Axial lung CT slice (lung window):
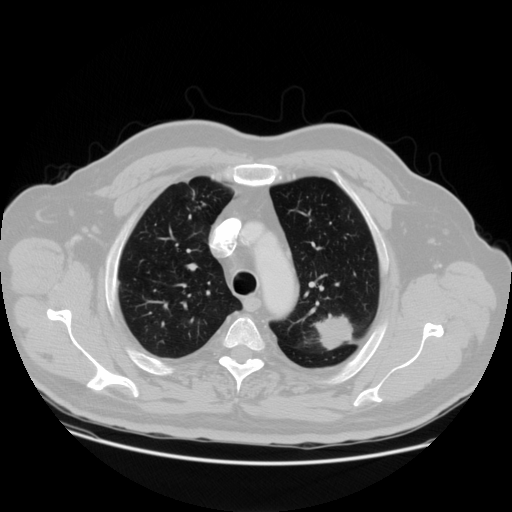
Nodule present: yes
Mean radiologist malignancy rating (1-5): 4.667